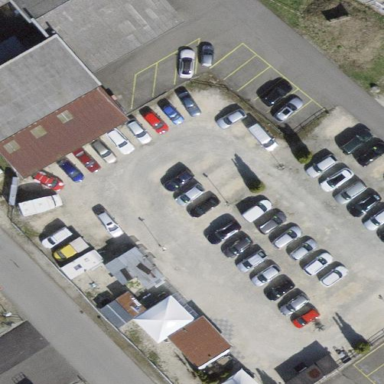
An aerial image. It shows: Car shop.